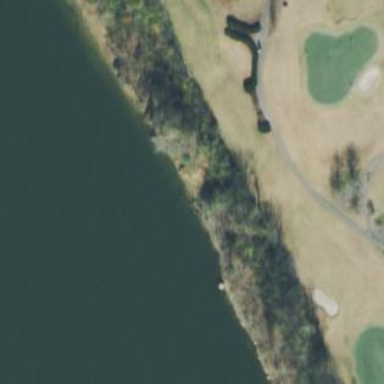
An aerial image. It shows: Golf tee.